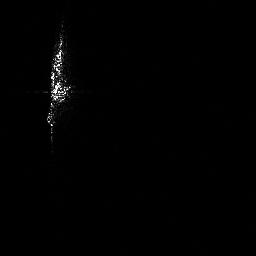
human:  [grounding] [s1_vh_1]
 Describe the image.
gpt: In the satellite image, there is  <ref>1 large ship </ref> <box>[[15, 7, 29, 55, 0]]</box> located at left.